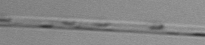
Label: Rhizosolenia